Question: Why I'm getting this error in one of my jspx layouts

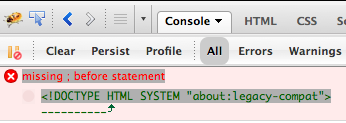
Answer: So after digging a little I found the reason
Here is my test template to reproduce it
'''
<html
xmlns:jsp="http://java.sun.com/JSP/Page"
xmlns:c="http://java.sun.com/jsp/jstl/core"
xmlns:tiles="http://tiles.apache.org/tags-tiles"
xmlns:spring="http://www.springframework.org/tags"
xmlns:util="urn:jsptagdir:/WEB-INF/tags/util"
xmlns:fb="http://www.facebook.com/2008/fbml" >
<jsp:output doctype-root-element="HTML" doctype-system="about:legacy-compat" />
<jsp:directive.page contentType="text/html;charset=UTF-8" />
<jsp:directive.page pageEncoding="UTF-8" />
<head>
<meta http-equiv="Content-Type" content="text/html; charset=UTF-8" />
<meta http-equiv="X-UA-Compatible" content="IE=8" />
<spring:url context="" value="resources/js/test.js" var="testX_js" />
<script src="${test_js}" type="text/javascript" charset="utf-8" ><!-- //required for FF3 and Opera --></script>
<spring:message code="application_name" var="app_name" htmlEscape="false"/>
<title><spring:message code="welcome_h3" arguments="${app_name}" /></title>
</head>
<body>
<span>TEST</span>
</body>
</html>
'''
Now look when the js file is included "testX_js"
'''
<spring:url context="" value="resources/js/slideshow.js" var="testX_js" />
<script src="${test_js}" type="text/javascript" charset="utf-8" ><!-- //required for FF3 and Opera --></script>
'''
The name testX_js does not match test_js and this was the cause of an error.
I had to make that typo when including new script
So folks make sure that the variable with the url to your script is not empty
Cheers